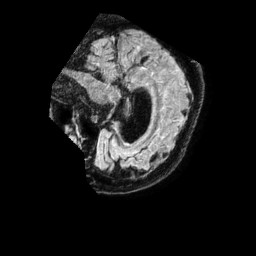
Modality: FLAIR
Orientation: sagittal
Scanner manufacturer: philips
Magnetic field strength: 1.5 T
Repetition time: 4.8 s
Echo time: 0.3354 s